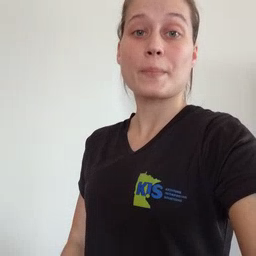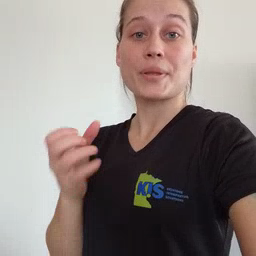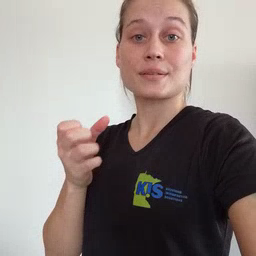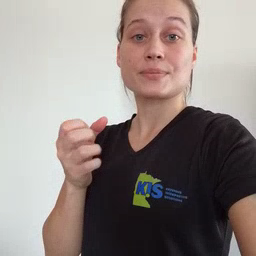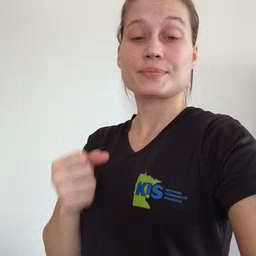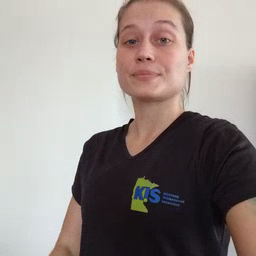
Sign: milk